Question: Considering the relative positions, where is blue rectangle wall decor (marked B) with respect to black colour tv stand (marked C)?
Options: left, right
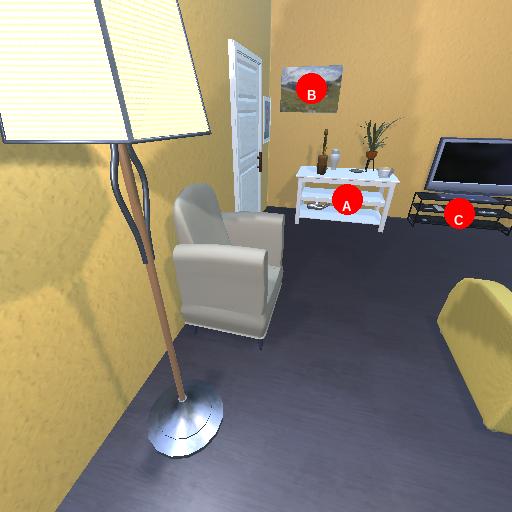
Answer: left